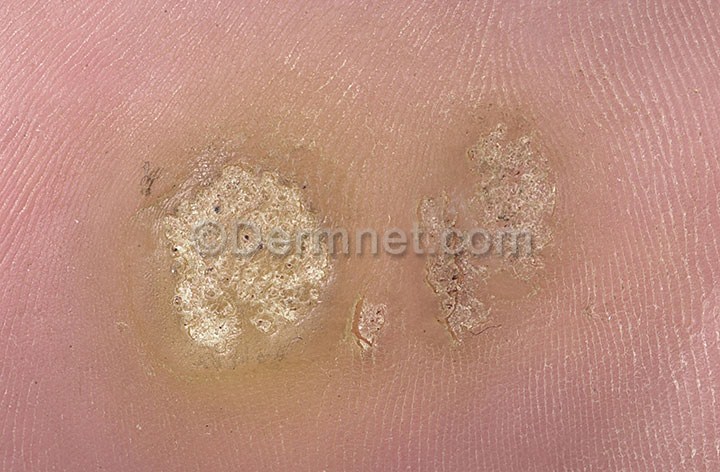
Disease: Warts Molluscum and other Viral Infections